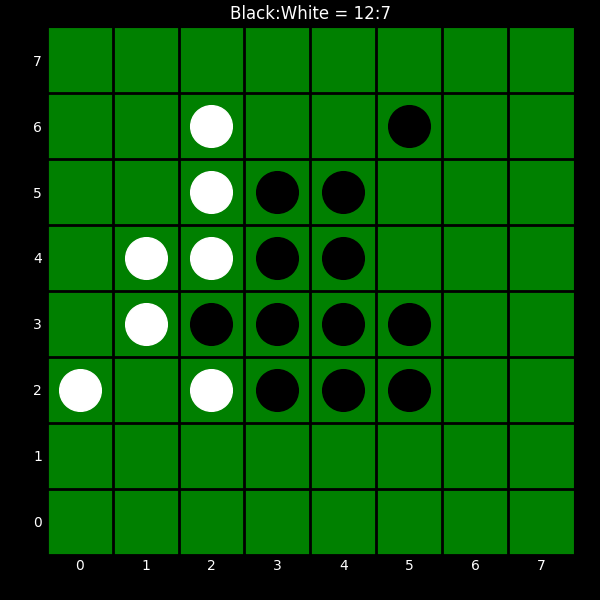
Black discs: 12
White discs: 7